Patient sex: F
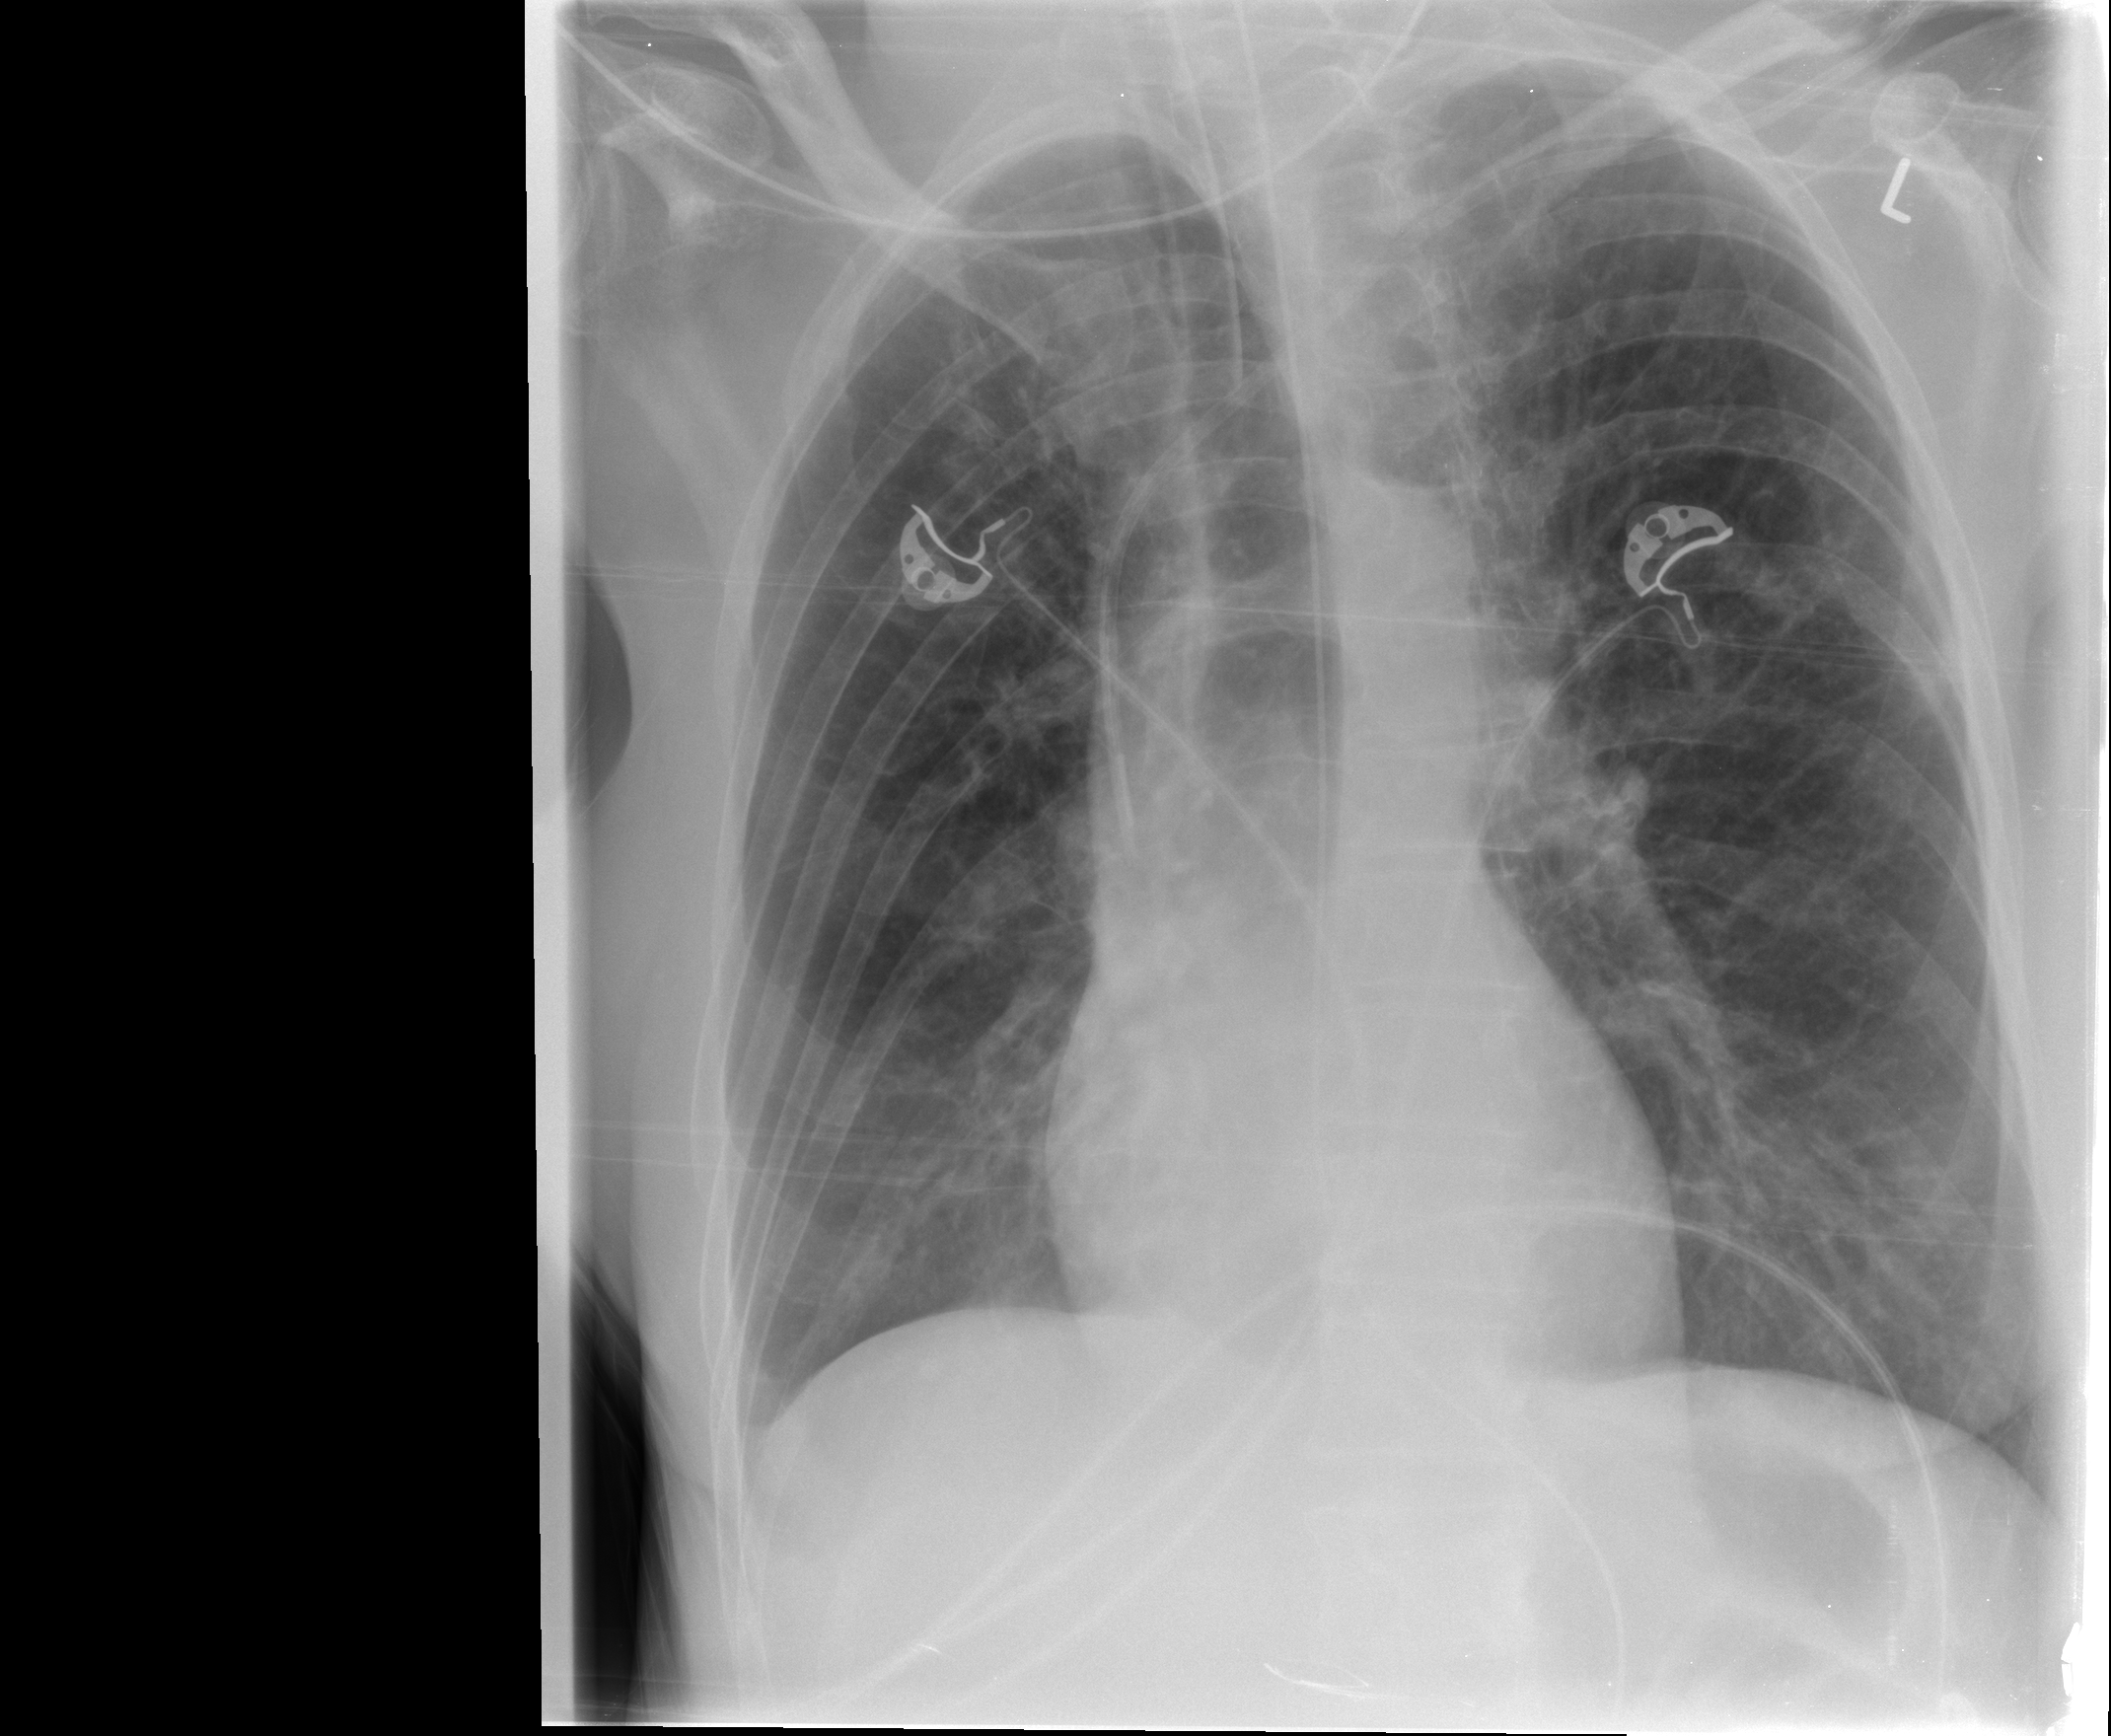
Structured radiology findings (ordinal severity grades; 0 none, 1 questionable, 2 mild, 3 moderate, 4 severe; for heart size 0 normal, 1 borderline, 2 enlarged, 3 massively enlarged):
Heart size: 0
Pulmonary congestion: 0
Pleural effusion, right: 1
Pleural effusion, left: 0
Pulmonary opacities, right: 2
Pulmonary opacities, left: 0
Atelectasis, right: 2
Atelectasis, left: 1